В вакууме на расстоянии $L=10~см$ друг от друга находятся протон $p^{+}$ и антипротон $p^{-}$. Обе частицы имеют одинаковые массы $m=1.67 \cdot 10^{-27}~кг$ и одинаковые по модулю заряды $e=1.602 \cdot 10^{-19}~Кл$. В первый момент частицы неподвижны. При сближении частиц на расстояние $l=10^{-13}~м$ происходит их аннигиляция с рождением $\gamma$-квантов.
Какие скорости будут иметь частицы при таком сближении?
Через какое время произойдет аннигиляция частиц?
Нужно ли при решении задачи учитывать гравитационные силы, действующие между частицами? Ответ поясните расчётом. Электрическая постоянная $\varepsilon_{0}=0,885 \cdot 10^{-11} \mathrm{Kл}^{2} /\left(\mathrm{H} \cdot \mathrm{M}^{2}\right) .$ Гравитационная постоянная $G=6,67 \cdot 10^{-11} \mathrm{H} \cdot \mathrm{M}^{2} / \mathrm{кг}^{2} .$
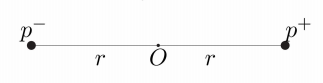
Какие скорости будут иметь частицы при таком сближении?
Решение: Задачу удобно решать, совместив начало координат с центром масс системы (точка О, см. рисунок).  Сила притяжения протона и антипротона, находящихся на одинаковых расстояниях от точки $O$, paвна $$ F=\frac{e^{2}}{4 \pi \varepsilon_{0}(2 r)^{2}}. $$ Таким образом, сила, действующая на каждую частицу, пропорциональна $1 / r^{2}$, где $r$ - расстояние от неподвижной точки $O$. Следовательно, потенциальная энергия $E_{p}$ каждой частицы выражается формулой $$ E_{p}=\frac{-e^{2}}{16 \pi \varepsilon_{0} r}. $$ Знак (-) означает, что частицы притягиваются к точке $O$. Запишем теперь закон сохранения энергии для каждой частицы: $$ -\frac{e^{2}}{16 \pi \varepsilon_{0}(L / 2)}=-\frac{e^{2}}{16 \pi \varepsilon_{0}(x / 2)}+\frac{m v^{2}}{2}. $$ Принимая во внимание, что $L \gg x$, получим $$ v=\sqrt{\frac{e^{2}}{4 \pi \varepsilon_{0} x m}}=1.17 \cdot 10^{6} м/с \ll c, $$ где $c$ - скорость света.
Ответ: $$ v=\sqrt{\frac{e^{2}}{4 \pi \varepsilon_{0} x m}}=1.17 \cdot 10^{6} м/с $$

Через какое время произойдет аннигиляция частиц?
Решение: Траектории частиц можно рассматривать как вырожденные эллипсы с большой полуосью $L / 4$. Время $t$, через которое произойдет столкновение протона и антипротона и их аннигиляция, равно половине периода обращения по такому эллипсу. По третьему закону Кеплера период обращения частицы по эллипсу равен периоду обращения по круговой орбите радиуса $L / 4$. Условие вращения по окружности радиуса $L / 4$ вокруг точки $O$ запишется в виде $$ \begin{gathered} \frac{m v_{0}^{2}}{L / 4}=\frac{e^{2}}{4 \pi \varepsilon_{0}(2 \cdot L / 4)^{2}}, \\ T^{2}=\left(\frac{2 \pi L / 4}{v_{0}}\right)^{2}=\frac{\varepsilon_{0} m(\pi L)^{3}}{e^{2}}, \\ t=\frac{T}{2}=\frac{1}{2} \sqrt{\frac{\varepsilon_{0} m(\pi L)^{3}}{e^{2}}} \approx 67 мс. \end{gathered} $$
Ответ: $$ t=\frac{T}{2}=\frac{1}{2} \sqrt{\frac{\varepsilon_{0} m(\pi L)^{3}}{e^{2}}} \approx 67 мс $$

Нужно ли при решении задачи учитывать гравитационные силы, действующие между частицами? Ответ поясните расчётом.
Решение: Отношение $F_{гр} / F_{эл}$ гравитационной и электрической силы, действующих между частицами, равно $$ \frac{F_{\text {гр }}}{F_{\text {эл }}}=\frac{4 \pi \varepsilon_{0} G m^{2}}{e^{2}} \approx 10^{-36} \ll 1. $$ Таким образом, гравитационные силы принимать в расчёт не следует.
Ответ: Гравитационные силы принимать в расчёт не следует, поскольку $$ \frac{F_{гр}}{F_{эл}}=\frac{4 \pi \varepsilon_{0} G m^{2}}{e^{2}} \approx 10^{-36} \ll 1 $$
Темы:
T, Электричество, Гравитация, Всероссийские, Аннигиляция, Движение по орбите, Потенциальная энергия